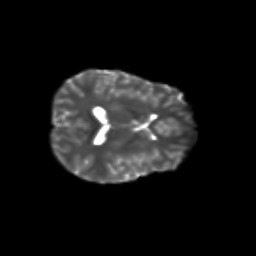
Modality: T2w
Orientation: axial
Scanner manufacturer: siemens
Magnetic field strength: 3 T
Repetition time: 9.2 s
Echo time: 0.084 s